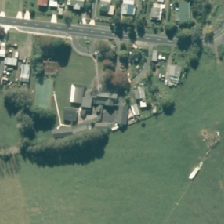
Land cover: urban_build_up